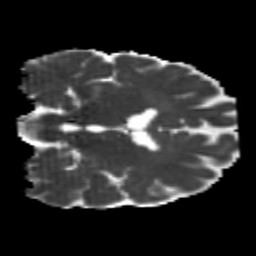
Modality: MD
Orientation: coronal
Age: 24
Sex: male
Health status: healthy
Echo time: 0.074 s